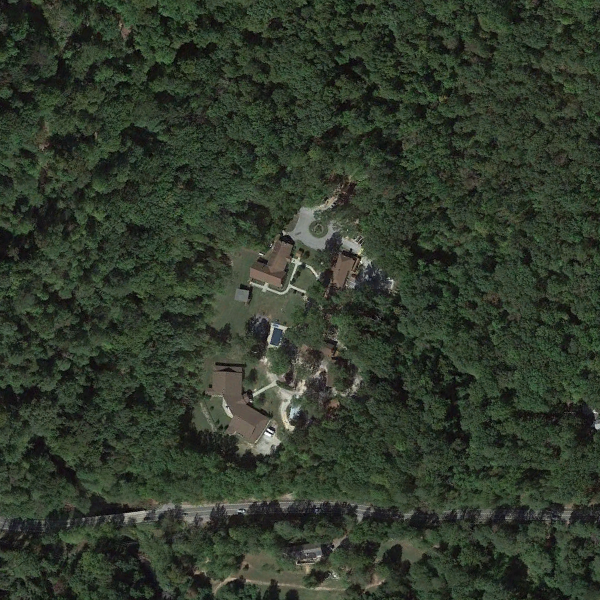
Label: SparseResidential